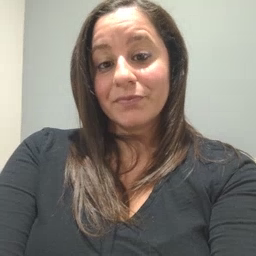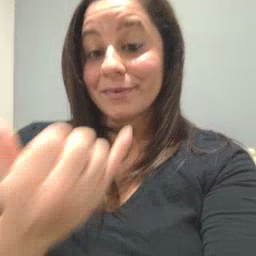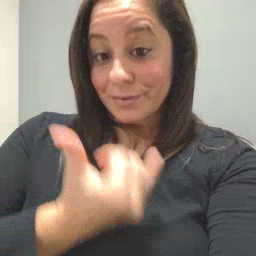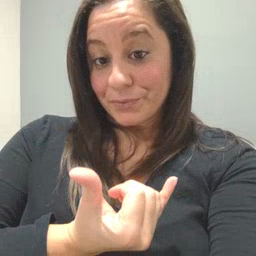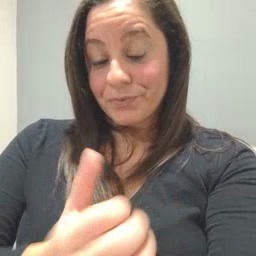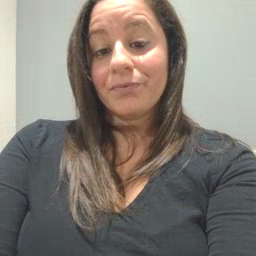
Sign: now